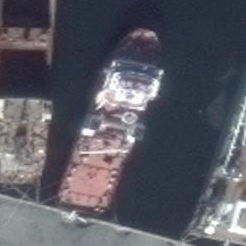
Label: civil